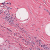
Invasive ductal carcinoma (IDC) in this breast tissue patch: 0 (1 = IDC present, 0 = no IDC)